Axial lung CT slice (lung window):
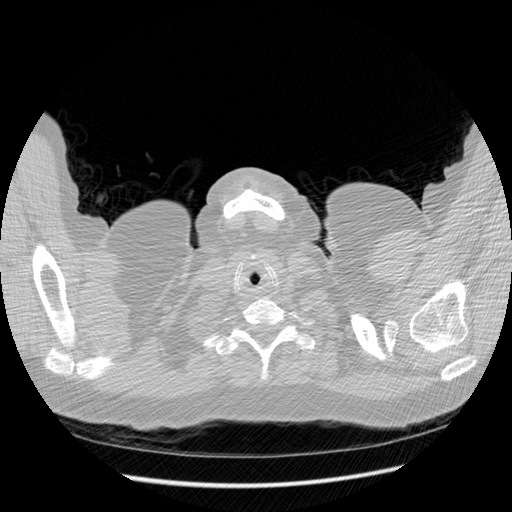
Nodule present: no